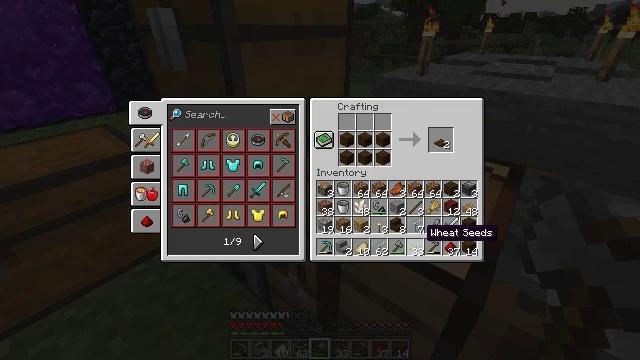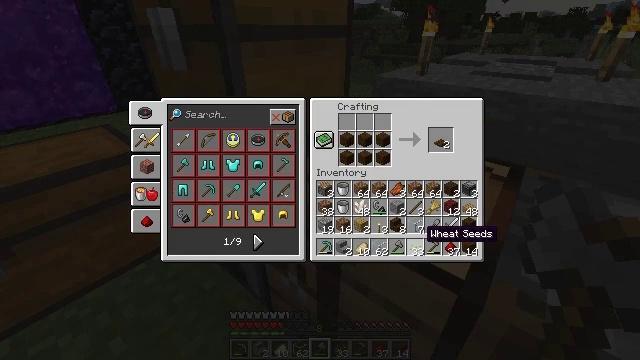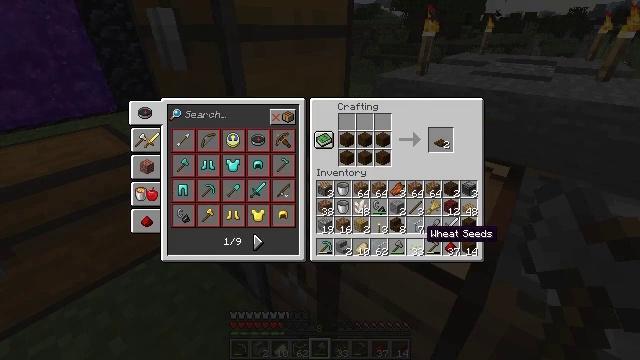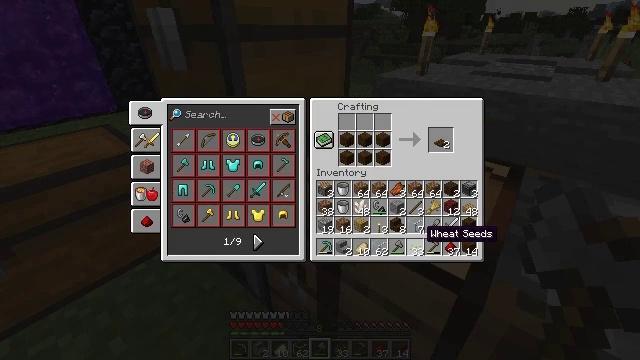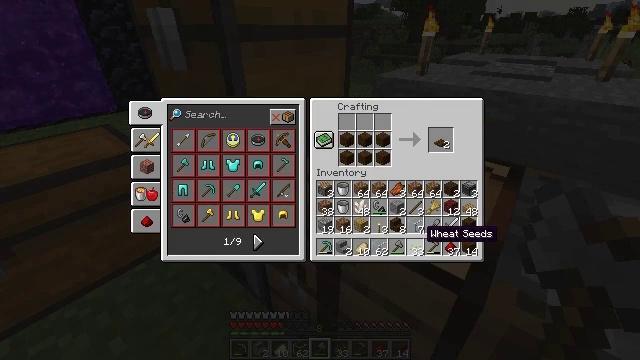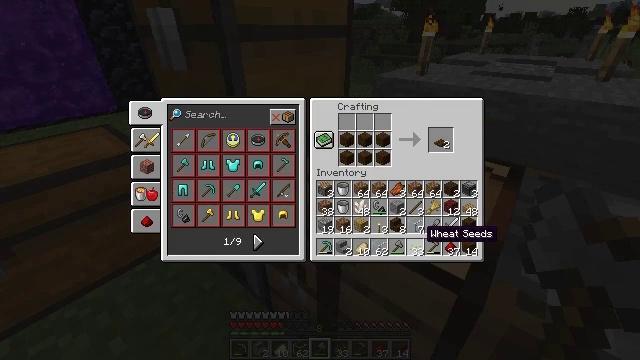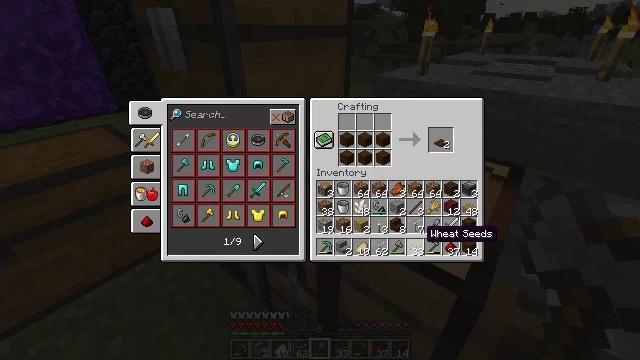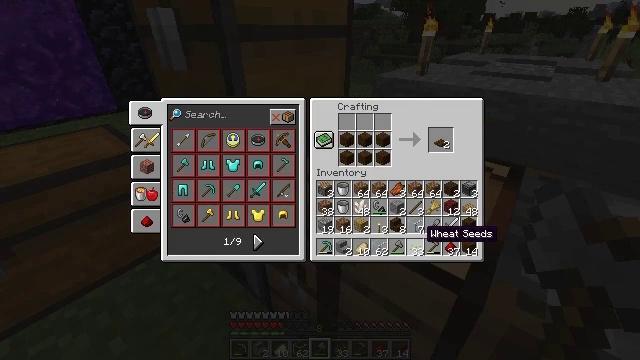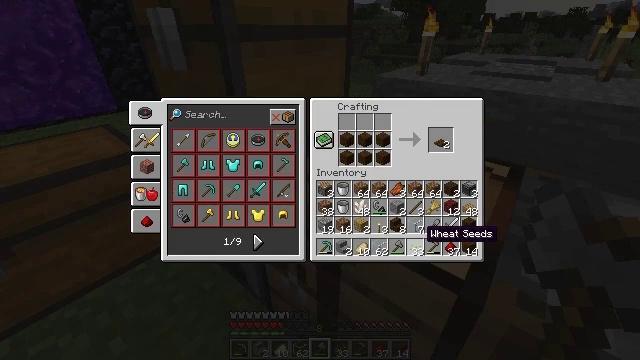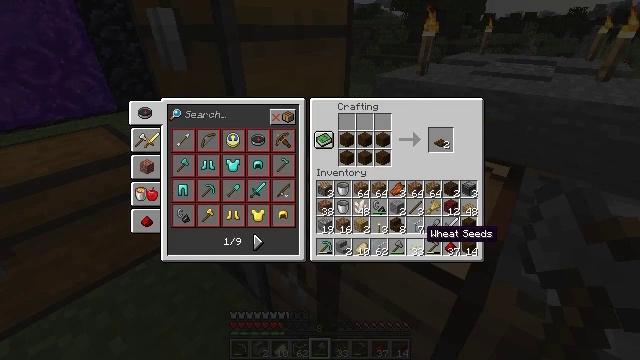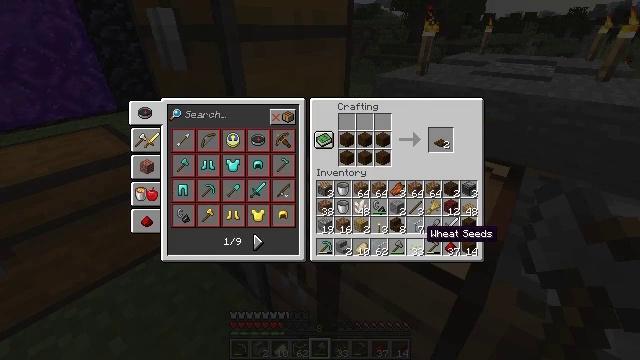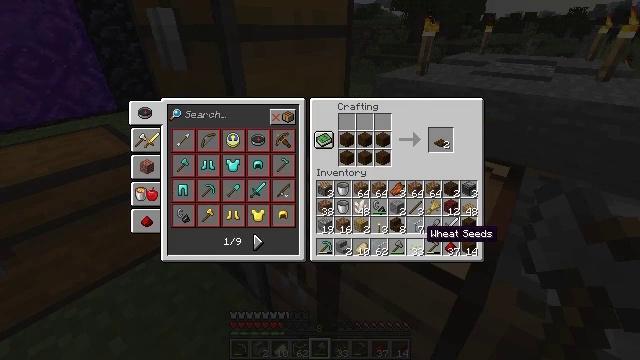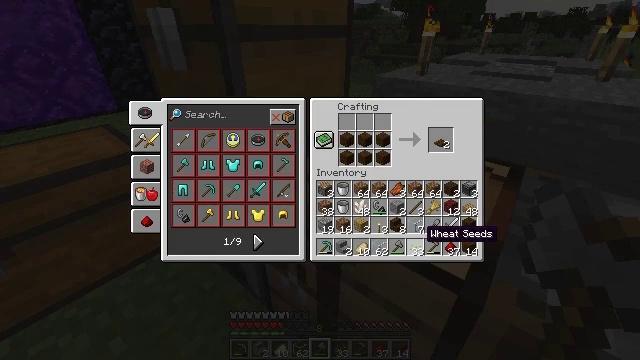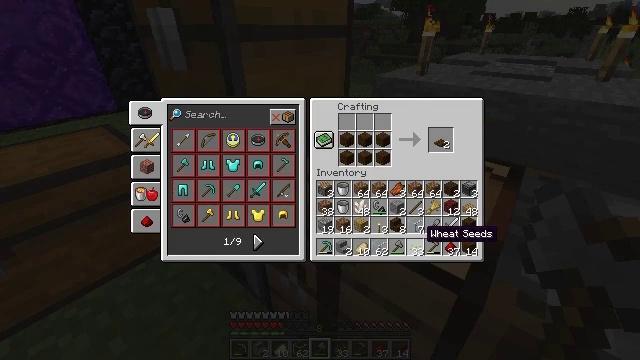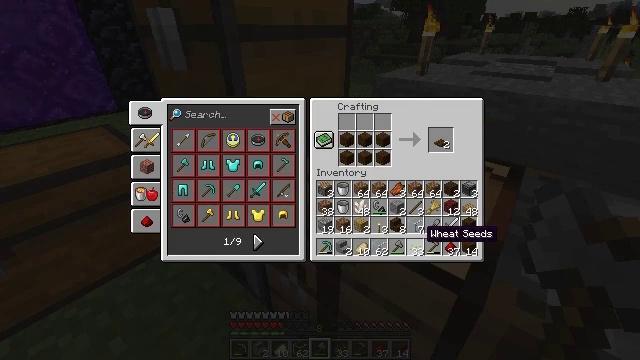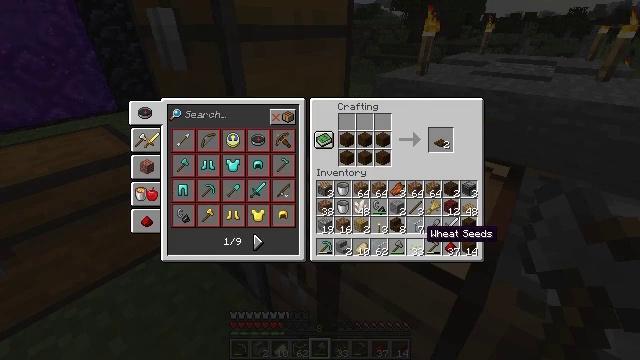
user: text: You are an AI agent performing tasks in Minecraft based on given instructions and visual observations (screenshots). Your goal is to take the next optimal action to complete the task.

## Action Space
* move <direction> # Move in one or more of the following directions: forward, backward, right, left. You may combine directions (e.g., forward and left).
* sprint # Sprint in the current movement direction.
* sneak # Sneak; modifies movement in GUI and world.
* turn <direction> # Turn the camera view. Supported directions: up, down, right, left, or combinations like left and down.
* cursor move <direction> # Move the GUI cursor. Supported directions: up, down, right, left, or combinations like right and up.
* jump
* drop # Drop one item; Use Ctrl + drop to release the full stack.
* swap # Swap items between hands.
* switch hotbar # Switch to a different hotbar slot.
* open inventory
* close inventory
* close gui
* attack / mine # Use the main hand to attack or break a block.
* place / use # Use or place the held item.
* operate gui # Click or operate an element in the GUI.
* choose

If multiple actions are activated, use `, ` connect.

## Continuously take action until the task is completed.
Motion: motion action
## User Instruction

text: Interact with the crafting table to get a dark oak trapdoor.
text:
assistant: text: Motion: no_op
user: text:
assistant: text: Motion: no_op
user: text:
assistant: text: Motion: no_op
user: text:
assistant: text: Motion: no_op
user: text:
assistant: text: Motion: no_op
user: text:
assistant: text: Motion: no_op
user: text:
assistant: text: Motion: no_op
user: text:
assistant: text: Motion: no_op
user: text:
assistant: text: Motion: no_op
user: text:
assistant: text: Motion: no_op
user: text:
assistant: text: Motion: no_op
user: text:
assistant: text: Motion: no_op
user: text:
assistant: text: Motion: no_op
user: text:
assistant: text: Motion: no_op
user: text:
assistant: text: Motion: no_op
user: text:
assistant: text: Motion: no_op
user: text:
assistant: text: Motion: no_op
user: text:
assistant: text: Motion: no_op
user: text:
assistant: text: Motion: no_op
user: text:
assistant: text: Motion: no_op
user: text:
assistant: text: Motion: no_op
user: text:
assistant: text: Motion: no_op
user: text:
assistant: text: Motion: no_op
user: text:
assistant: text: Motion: no_op
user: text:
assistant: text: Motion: no_op
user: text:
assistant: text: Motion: no_op
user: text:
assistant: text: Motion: turn up
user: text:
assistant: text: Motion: turn up
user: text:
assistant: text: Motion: turn up
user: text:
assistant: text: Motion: turn up